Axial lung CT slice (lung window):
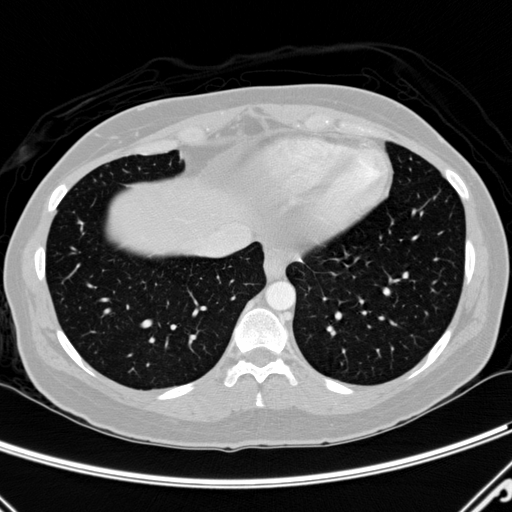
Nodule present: no